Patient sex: M
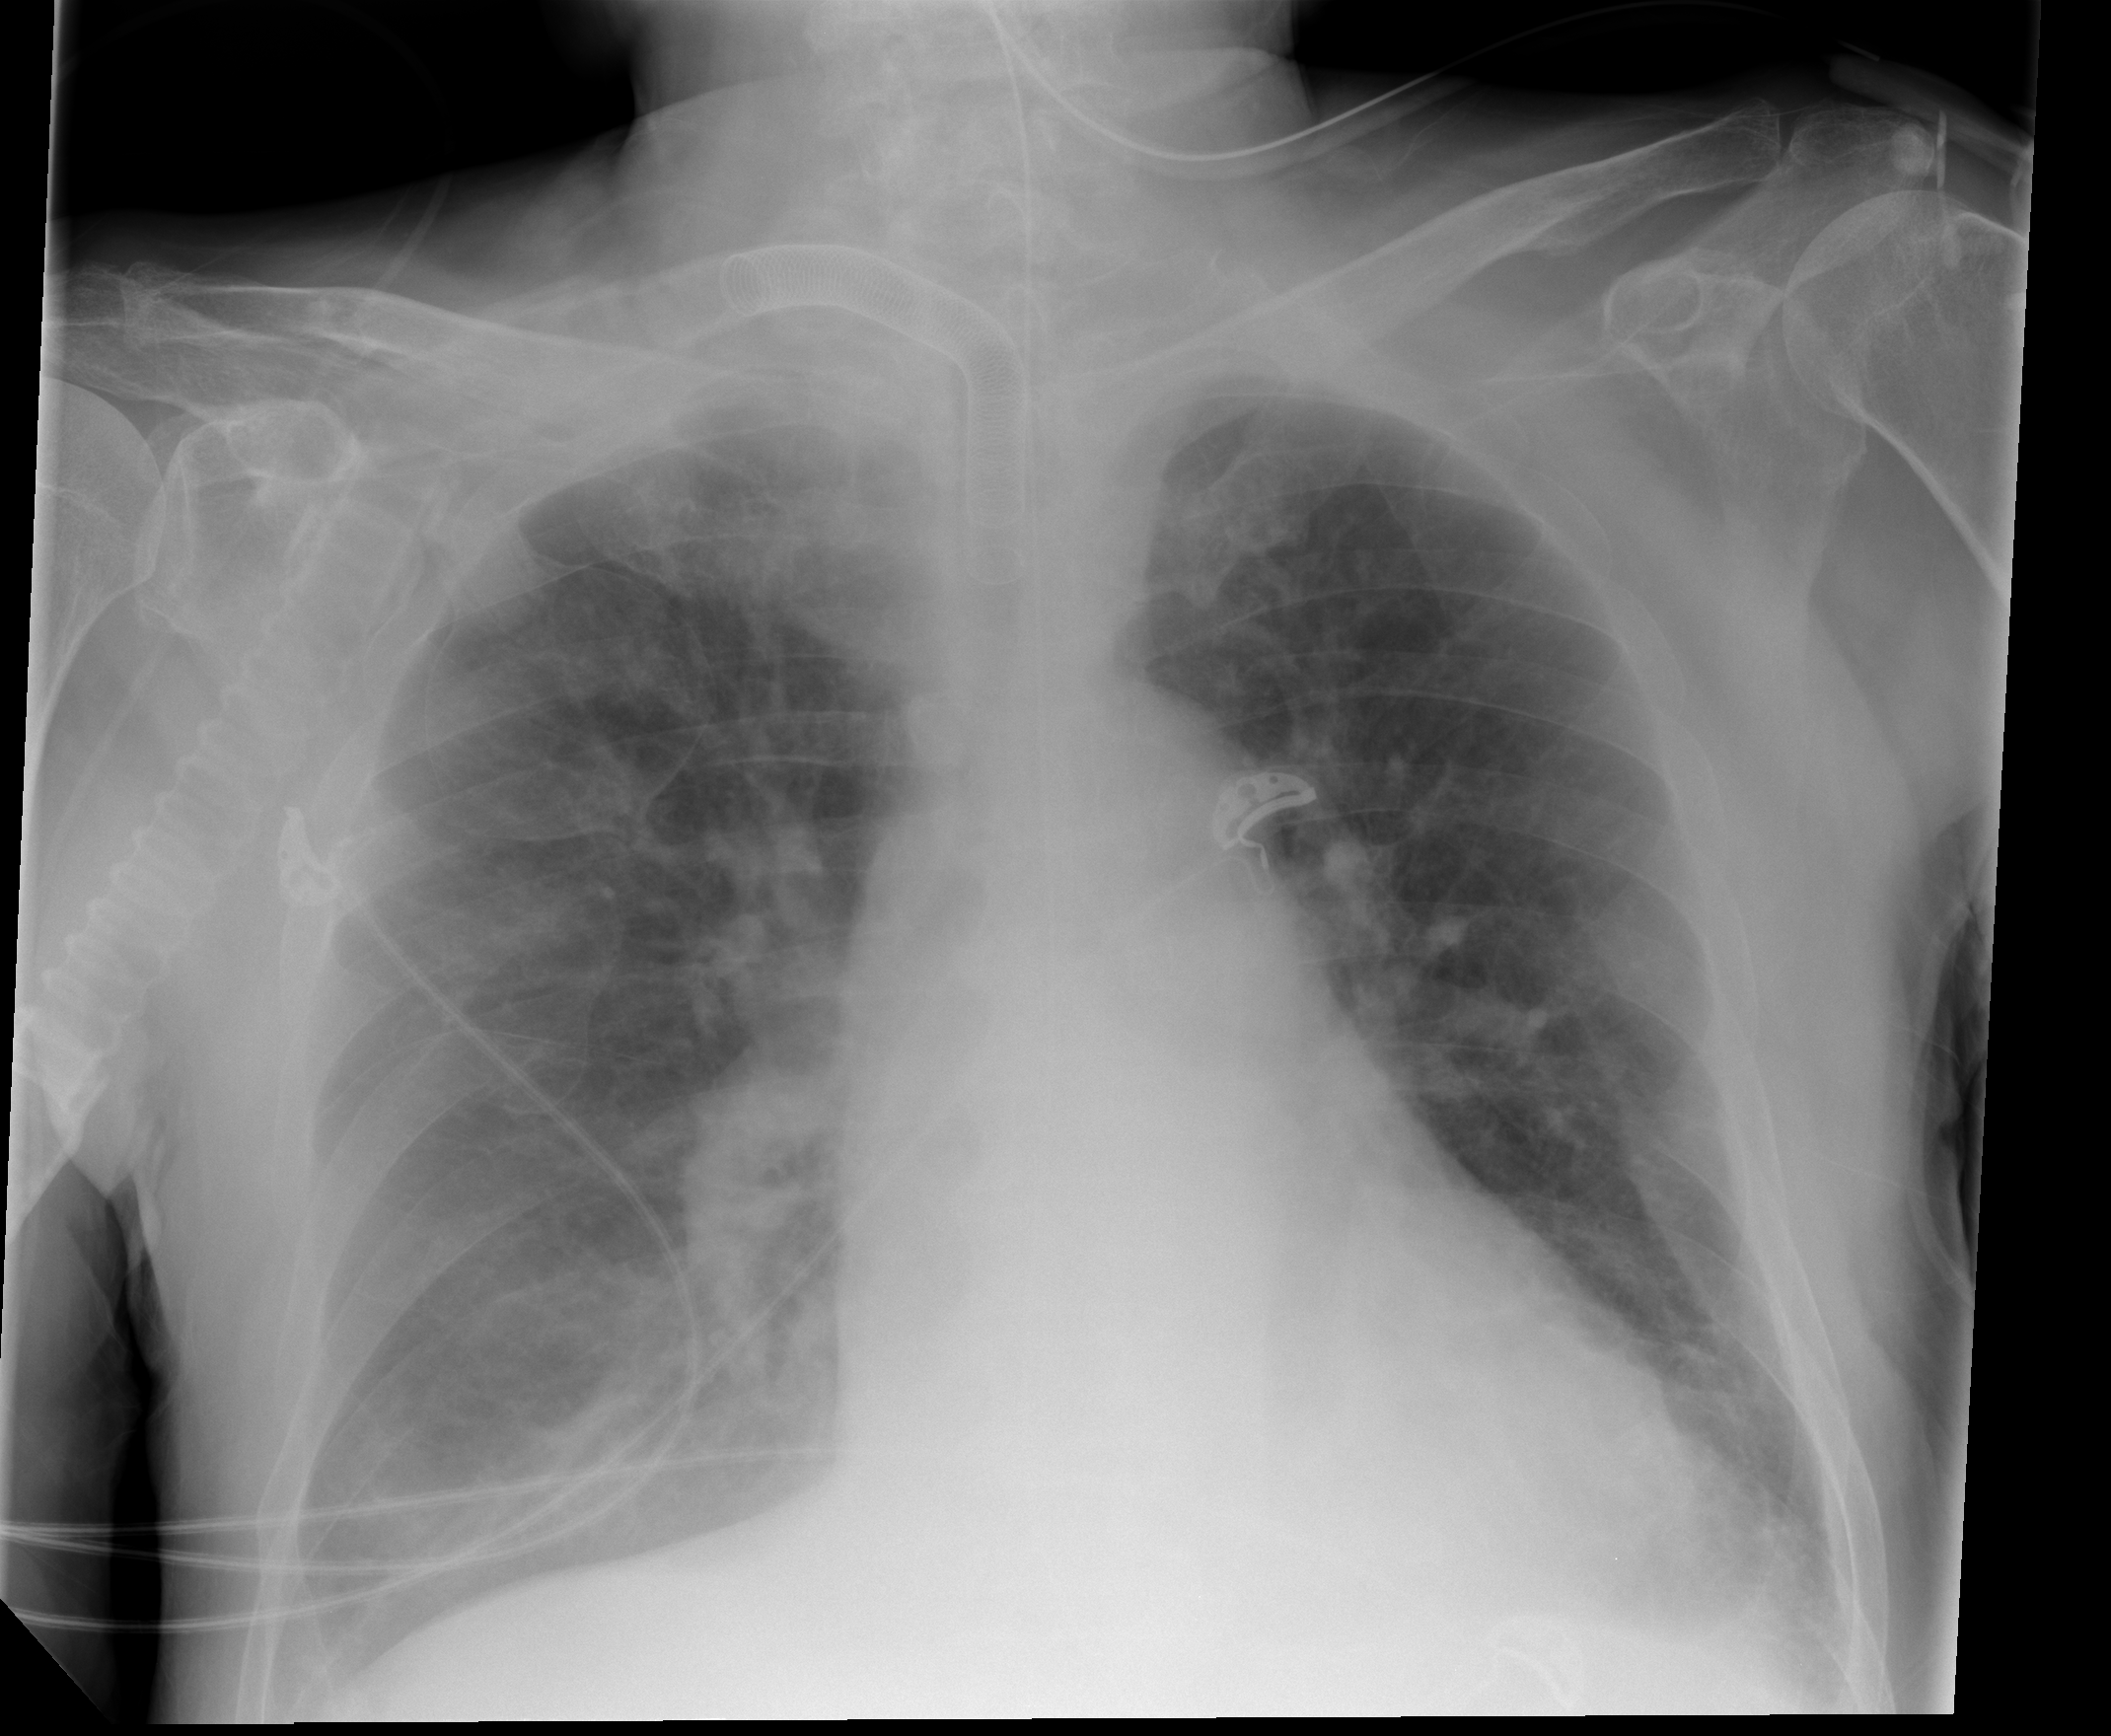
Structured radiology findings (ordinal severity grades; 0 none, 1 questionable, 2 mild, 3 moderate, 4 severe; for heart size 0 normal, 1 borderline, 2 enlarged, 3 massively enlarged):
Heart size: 2
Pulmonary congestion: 2
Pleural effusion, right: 2
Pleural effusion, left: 1
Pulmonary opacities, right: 1
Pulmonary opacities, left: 2
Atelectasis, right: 2
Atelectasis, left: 2